Question: This is the combo box effect I'm going for:

Any ideas are appreciated as this is my first SwiftUI project.
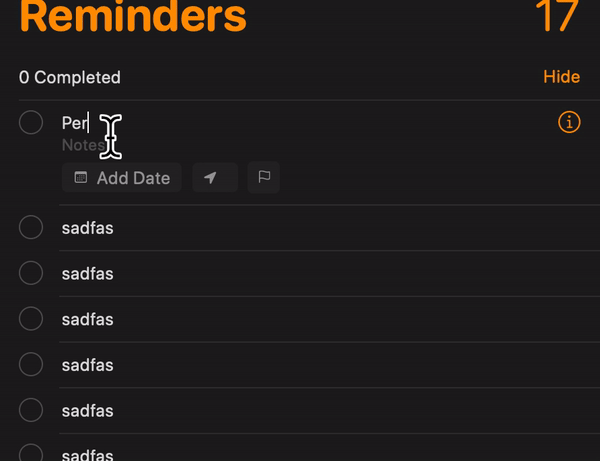
Answer: Yes, there nothing you can use out-of-the-box. I tried to create simple demo how you can create such a suggestion menu.
<URL>